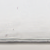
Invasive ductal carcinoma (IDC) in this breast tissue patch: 0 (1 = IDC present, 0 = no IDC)